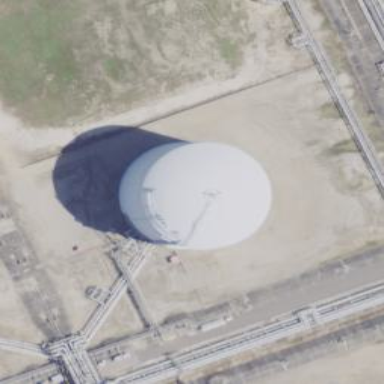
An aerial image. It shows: Tank building containing storage tank.